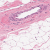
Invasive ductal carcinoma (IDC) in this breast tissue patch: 0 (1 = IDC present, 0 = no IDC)